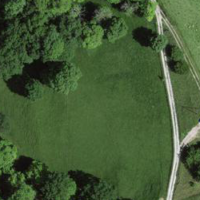
EUNIS habitat code: 44
Species observed at this site:
Castanea sativa